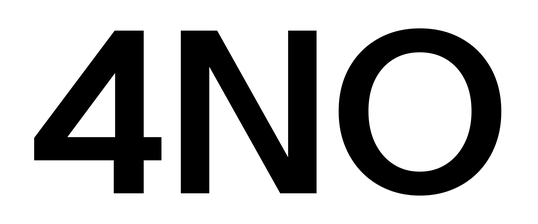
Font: InstrumentSans_SemiBold